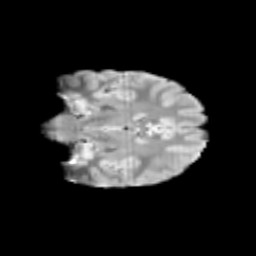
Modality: T2w
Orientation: coronal
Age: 10
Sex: female
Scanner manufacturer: siemens
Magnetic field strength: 3 T
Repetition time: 3.8 s
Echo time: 0.07 s